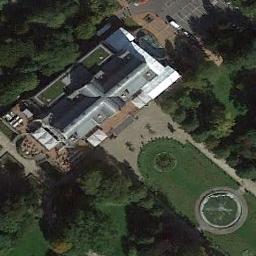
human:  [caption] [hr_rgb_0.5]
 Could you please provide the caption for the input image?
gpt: A church with a gray roof, A cross-shaped roof on the main house of the church, Several buildings and roads and trees and lawns around the church .

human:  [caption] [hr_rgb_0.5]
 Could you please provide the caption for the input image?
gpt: This is a white church .

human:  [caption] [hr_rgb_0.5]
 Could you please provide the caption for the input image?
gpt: There is a church surrounded by trees next to the grass .

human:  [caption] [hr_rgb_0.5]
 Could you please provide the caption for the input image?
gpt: The church with a cross-shaped roof and a park is in front of the church .

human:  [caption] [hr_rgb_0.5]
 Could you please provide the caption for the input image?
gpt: There are many trees near the church .